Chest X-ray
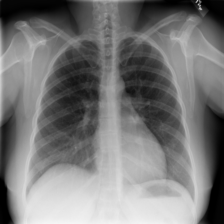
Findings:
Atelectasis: negative
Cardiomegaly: negative
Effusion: negative
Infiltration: negative
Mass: negative
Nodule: negative
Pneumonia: negative
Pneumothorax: negative
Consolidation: negative
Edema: negative
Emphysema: negative
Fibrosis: negative
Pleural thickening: negative
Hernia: negative